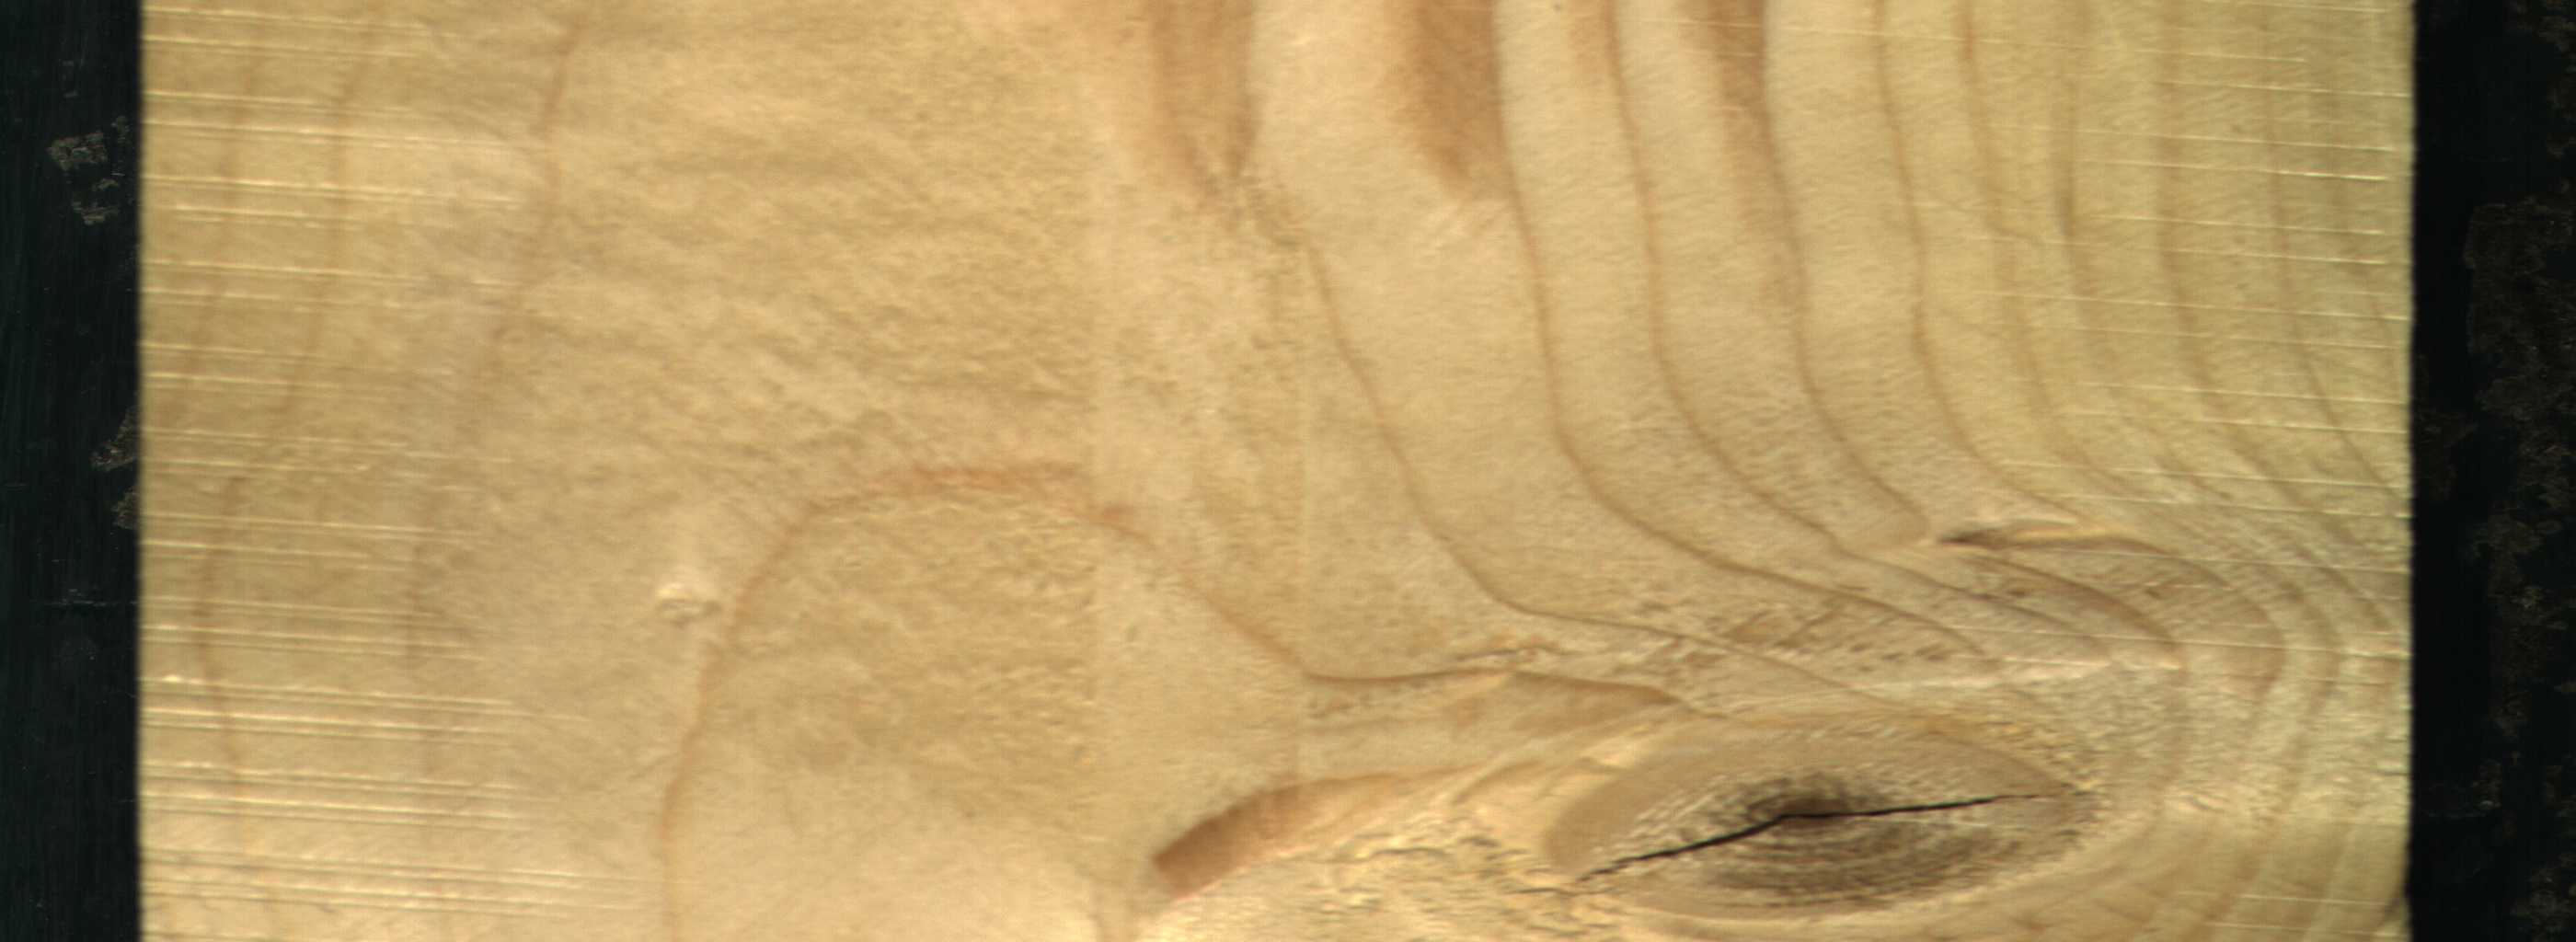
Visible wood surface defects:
knot_with_crack